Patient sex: M
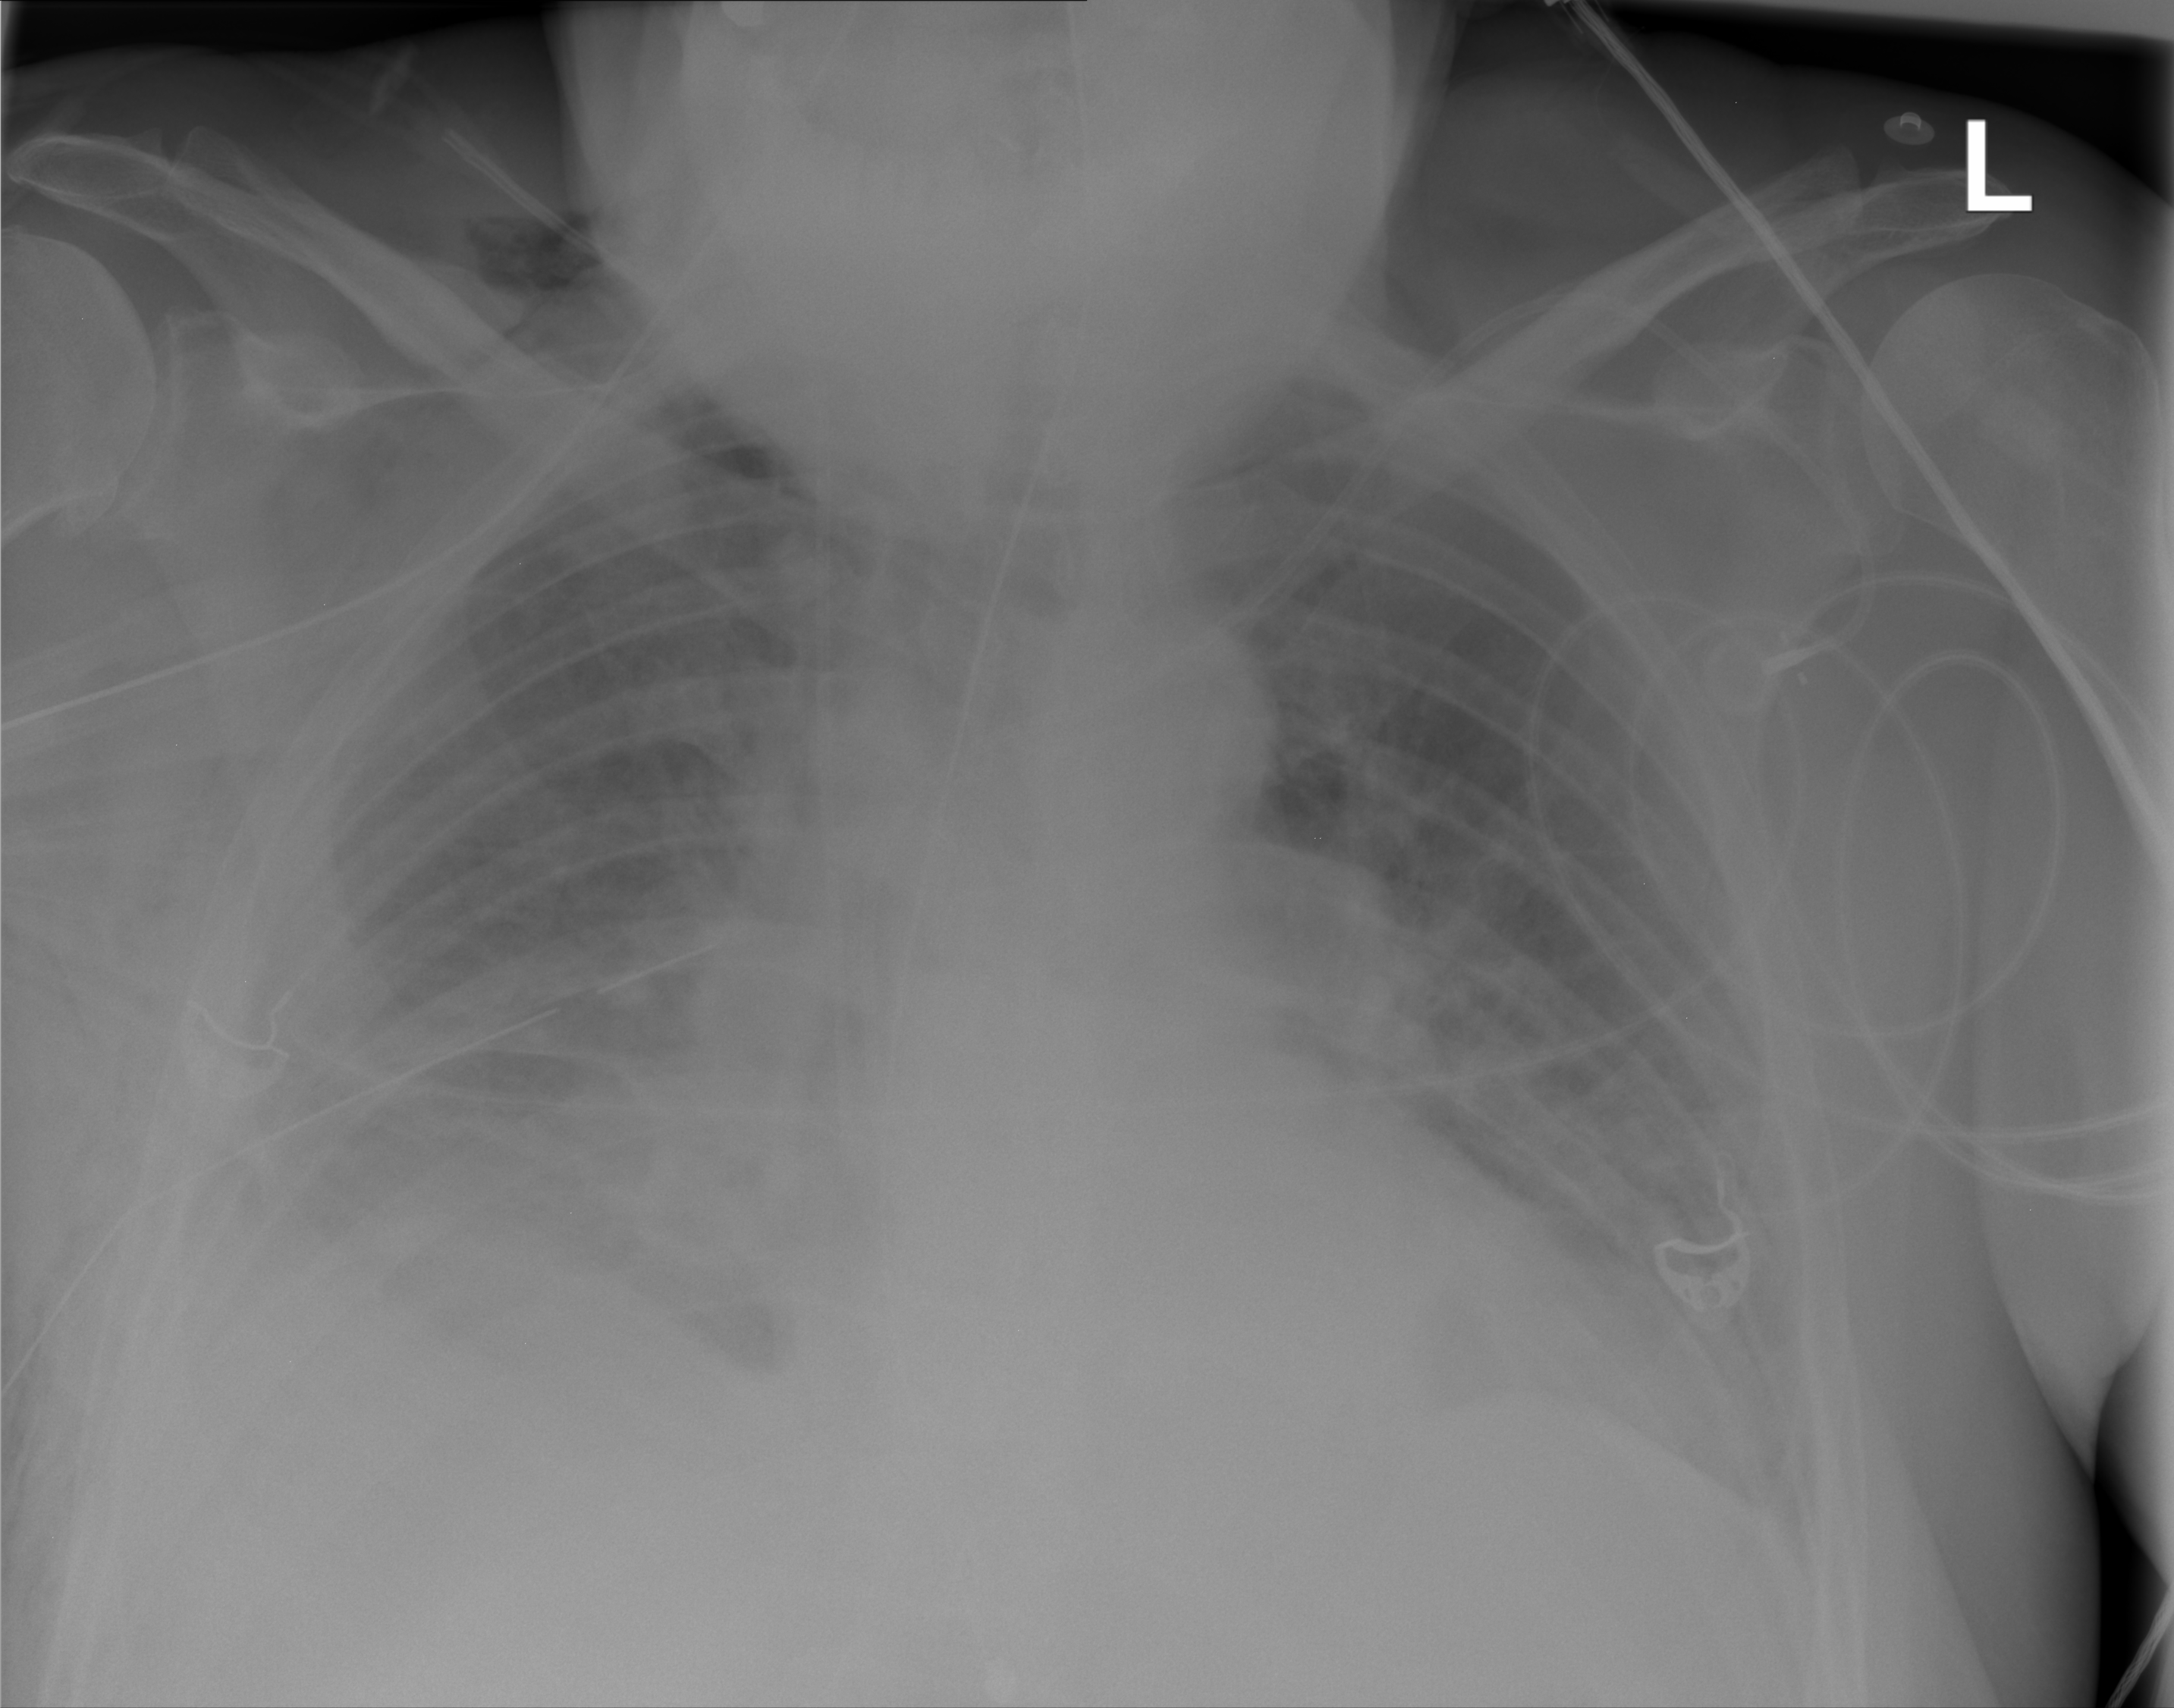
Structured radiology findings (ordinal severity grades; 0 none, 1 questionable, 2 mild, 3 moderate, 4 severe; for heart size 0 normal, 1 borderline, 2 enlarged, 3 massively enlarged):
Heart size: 0
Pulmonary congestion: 0
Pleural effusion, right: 2
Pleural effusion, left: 0
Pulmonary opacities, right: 0
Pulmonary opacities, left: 0
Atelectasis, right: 2
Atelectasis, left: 2